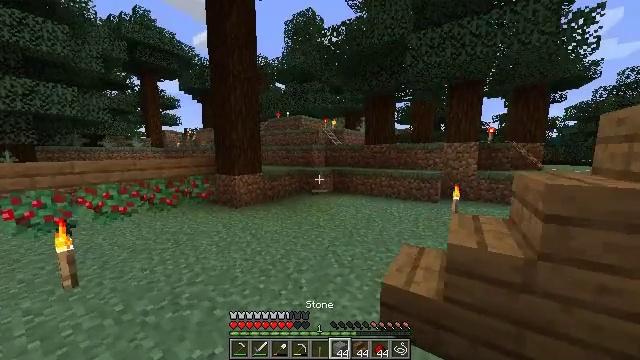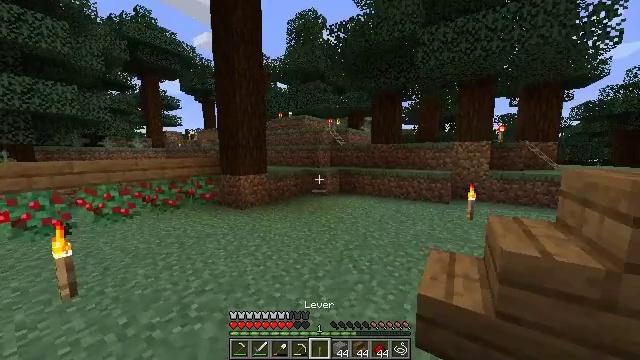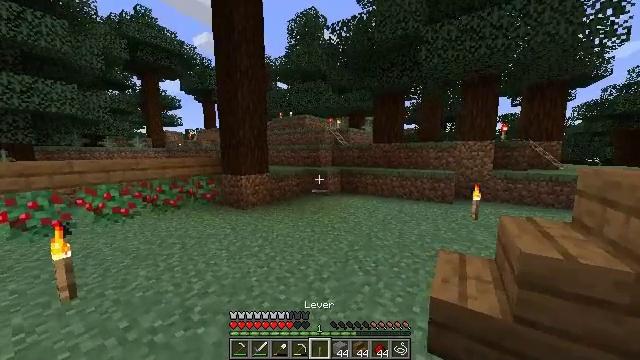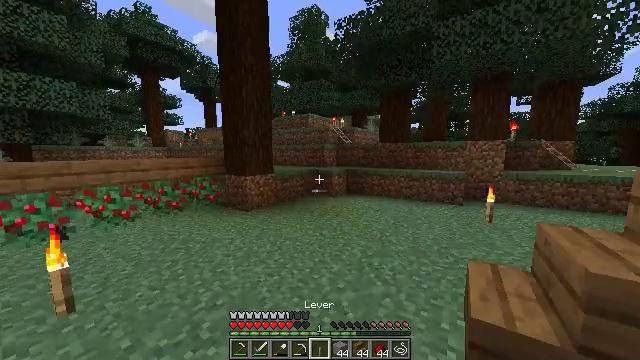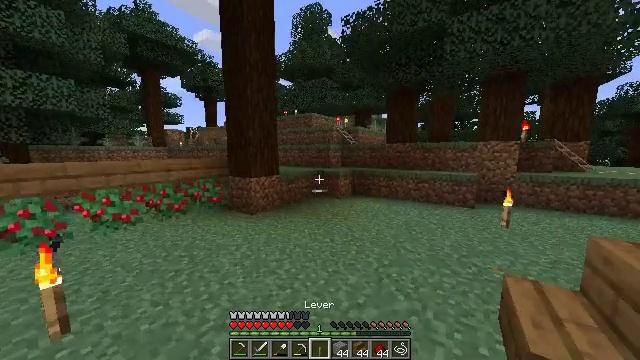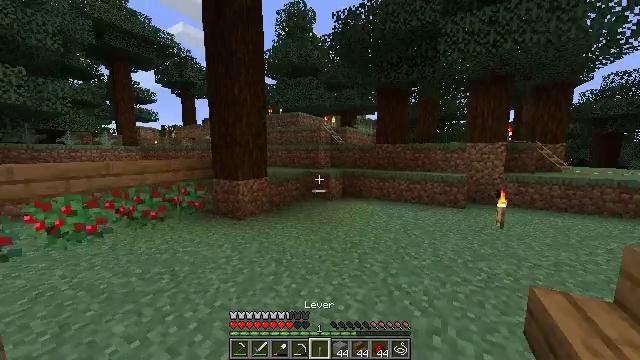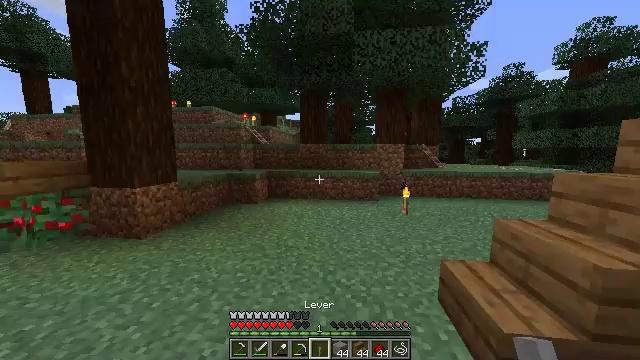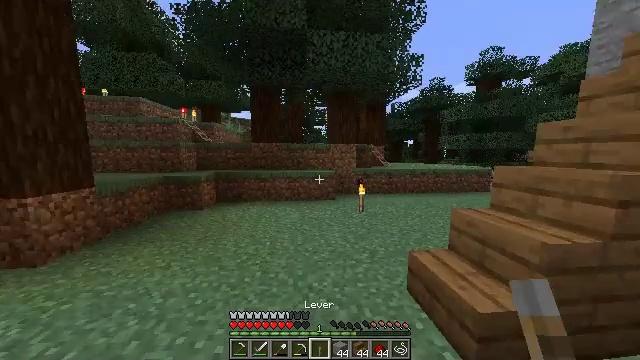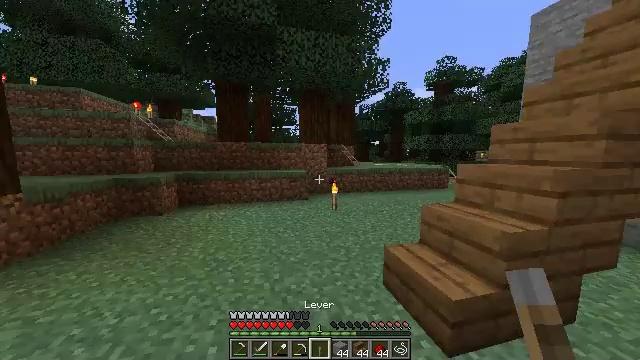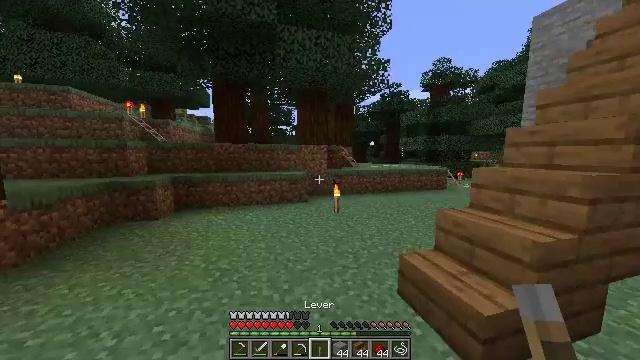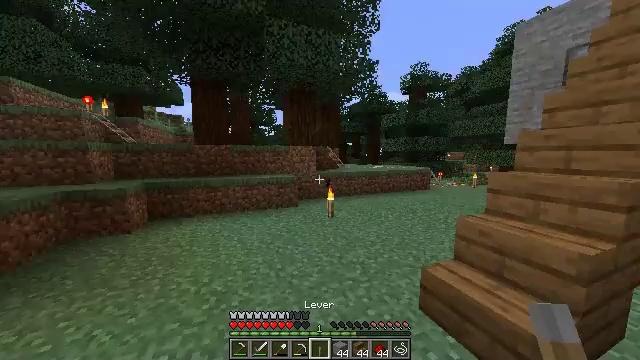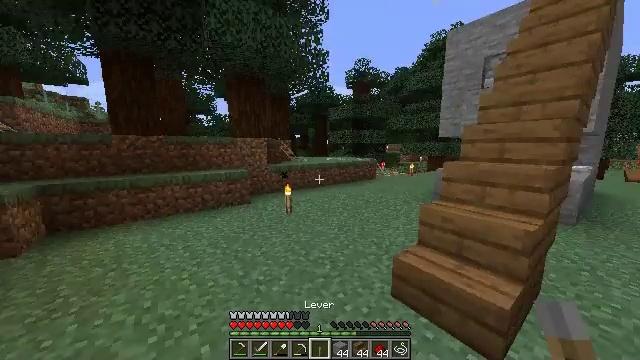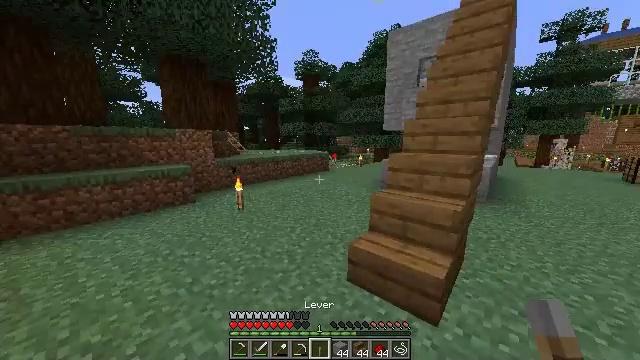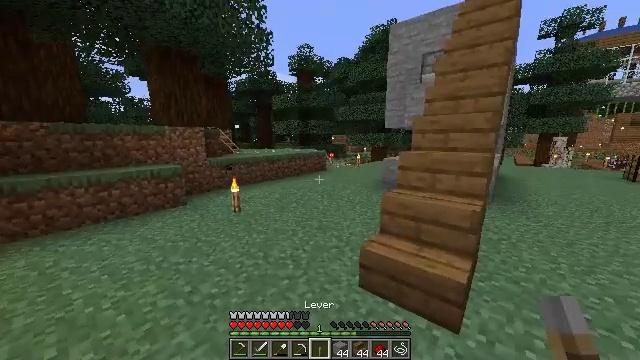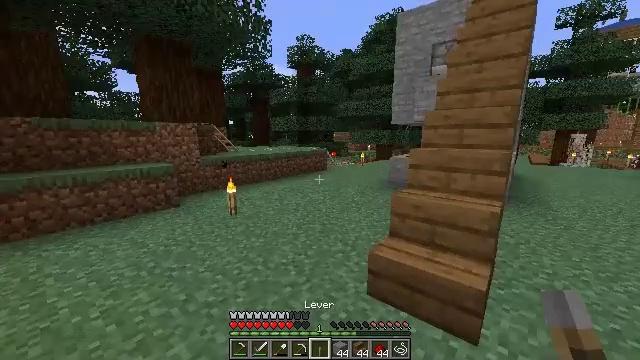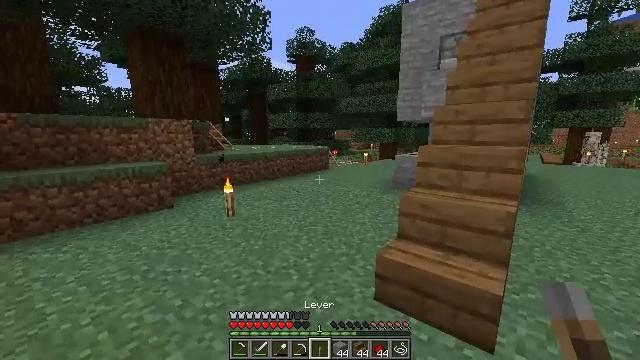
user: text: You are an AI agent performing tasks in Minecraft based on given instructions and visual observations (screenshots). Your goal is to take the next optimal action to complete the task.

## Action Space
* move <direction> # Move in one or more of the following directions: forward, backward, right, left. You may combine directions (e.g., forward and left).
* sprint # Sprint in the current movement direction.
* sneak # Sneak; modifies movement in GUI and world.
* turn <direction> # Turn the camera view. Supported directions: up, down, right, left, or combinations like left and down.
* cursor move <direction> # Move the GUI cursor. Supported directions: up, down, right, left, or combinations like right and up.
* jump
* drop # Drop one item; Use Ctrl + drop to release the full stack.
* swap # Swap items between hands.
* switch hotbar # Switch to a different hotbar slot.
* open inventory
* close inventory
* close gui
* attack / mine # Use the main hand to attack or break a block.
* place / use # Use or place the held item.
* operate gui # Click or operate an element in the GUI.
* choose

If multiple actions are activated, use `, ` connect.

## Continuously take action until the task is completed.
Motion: motion action
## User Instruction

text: Gather redstone wire from the ground.
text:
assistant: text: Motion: move forward and move left
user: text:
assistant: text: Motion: move forward and move left
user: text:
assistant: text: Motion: move forward and move left
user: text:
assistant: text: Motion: move forward and move left
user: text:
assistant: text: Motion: move forward and move left, turn right
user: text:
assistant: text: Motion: move forward and move left, turn right
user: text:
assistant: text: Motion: move forward and move left, turn right
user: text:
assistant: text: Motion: move forward and move left, turn right
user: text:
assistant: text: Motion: move forward and move left, turn right
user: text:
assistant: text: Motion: move forward and move left, turn right
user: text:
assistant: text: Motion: move forward and move left, turn right and down
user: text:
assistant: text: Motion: turn right and down
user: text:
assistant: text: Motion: turn right
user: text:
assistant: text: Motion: no_op
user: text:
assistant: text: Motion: no_op
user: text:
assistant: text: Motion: no_op
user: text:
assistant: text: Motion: no_op
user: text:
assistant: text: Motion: turn right
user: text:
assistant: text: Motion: turn right
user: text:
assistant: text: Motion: turn right
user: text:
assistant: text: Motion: no_op
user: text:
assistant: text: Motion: no_op
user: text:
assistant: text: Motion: no_op
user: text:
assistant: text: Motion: no_op
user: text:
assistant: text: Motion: no_op
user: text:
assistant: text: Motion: turn up
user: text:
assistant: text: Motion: turn up
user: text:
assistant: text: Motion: move forward
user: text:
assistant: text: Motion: move forward
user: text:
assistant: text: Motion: move forward